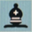
Piece: bQ